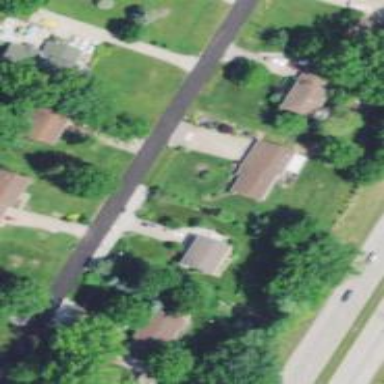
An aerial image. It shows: Residential road.